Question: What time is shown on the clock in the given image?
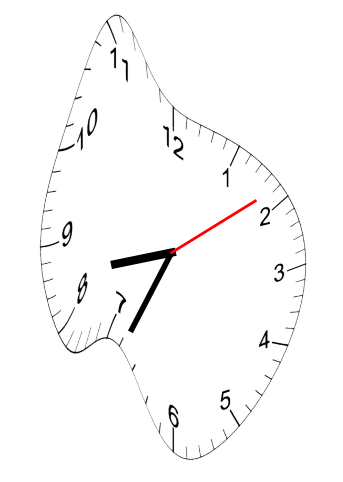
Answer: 08:34:09